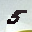
Label: 5